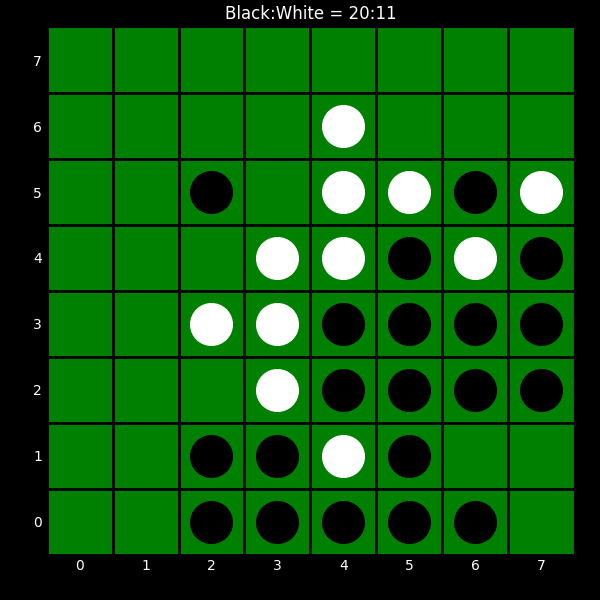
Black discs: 20
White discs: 11